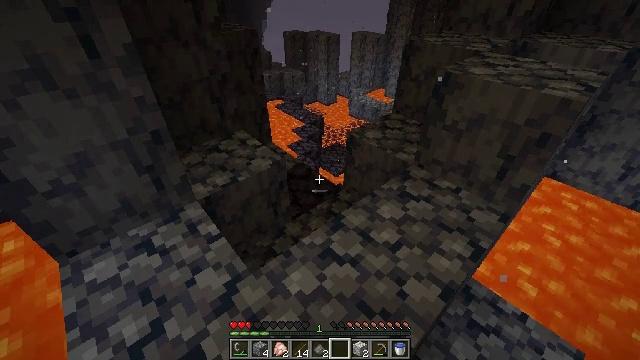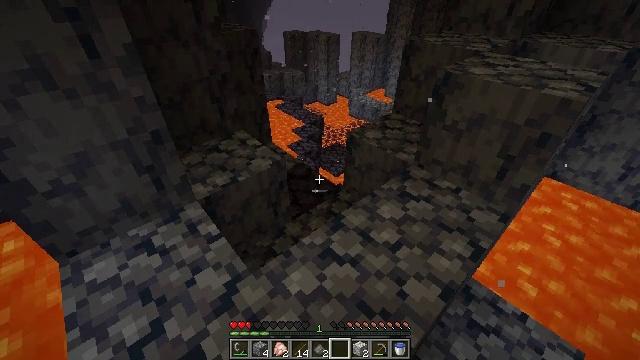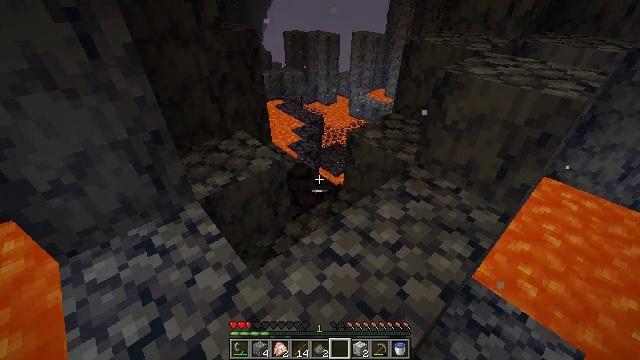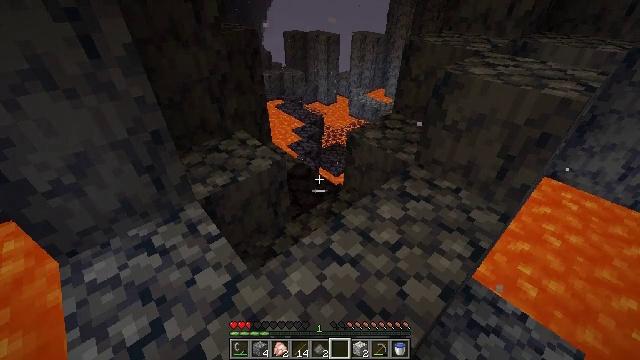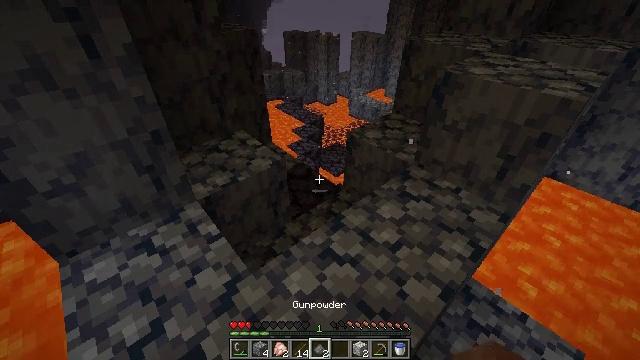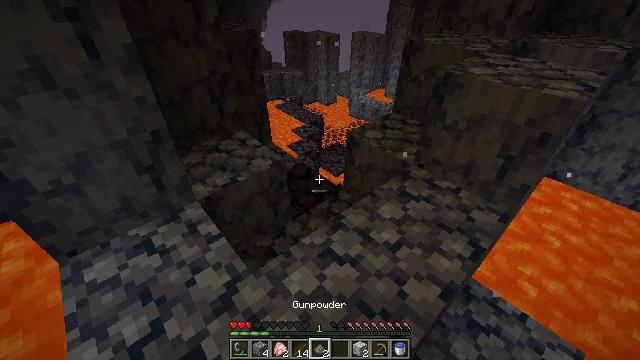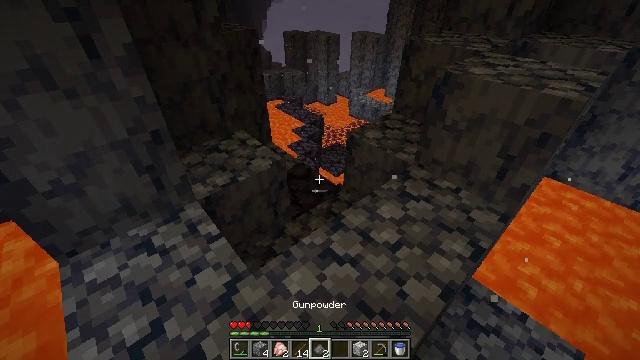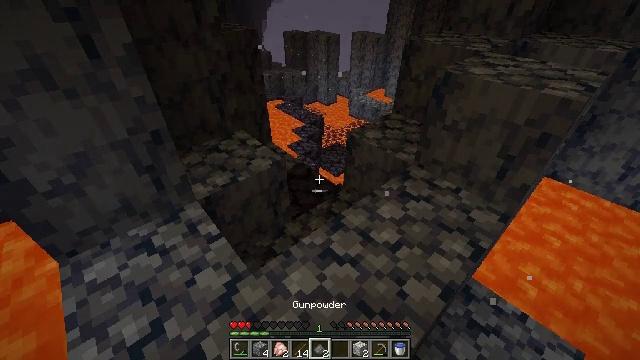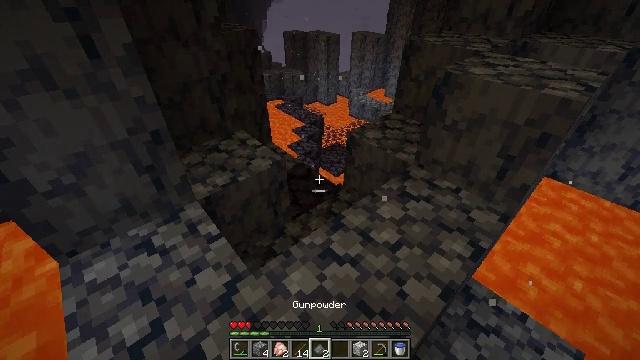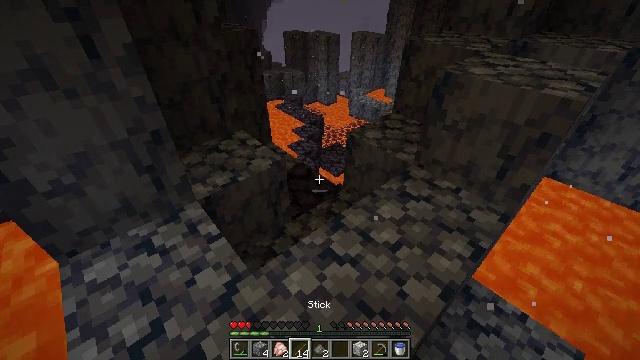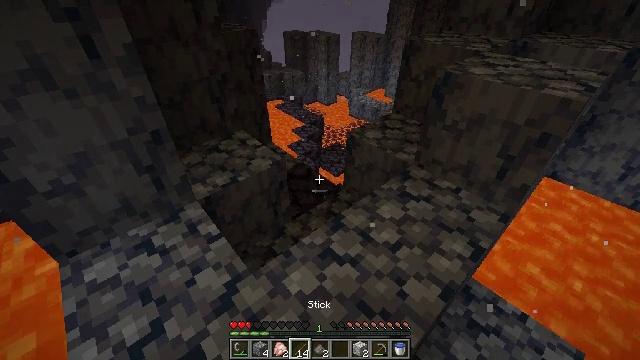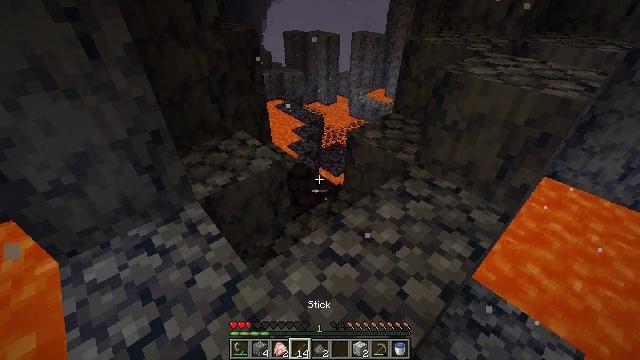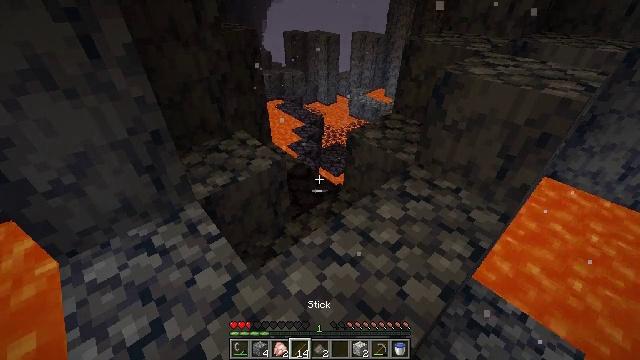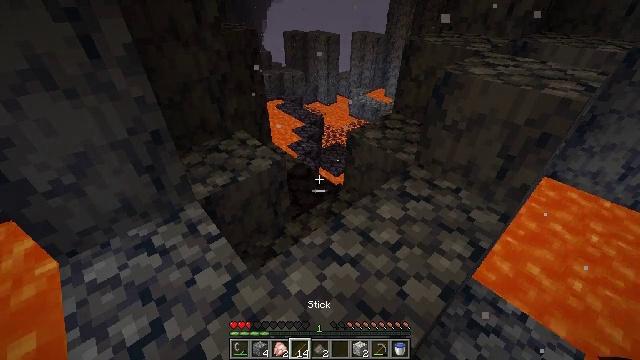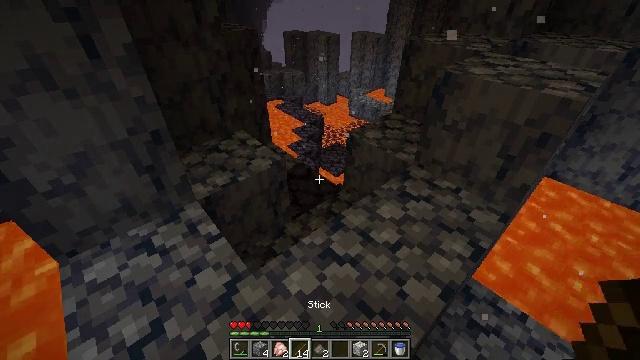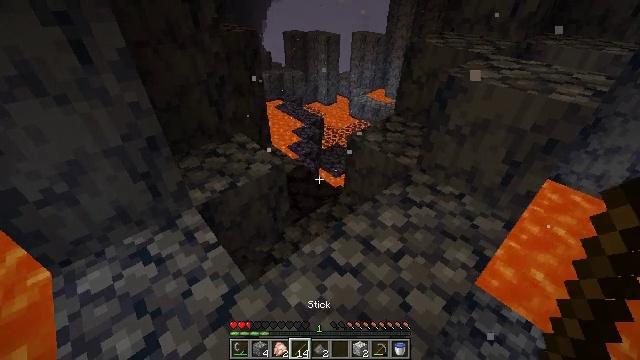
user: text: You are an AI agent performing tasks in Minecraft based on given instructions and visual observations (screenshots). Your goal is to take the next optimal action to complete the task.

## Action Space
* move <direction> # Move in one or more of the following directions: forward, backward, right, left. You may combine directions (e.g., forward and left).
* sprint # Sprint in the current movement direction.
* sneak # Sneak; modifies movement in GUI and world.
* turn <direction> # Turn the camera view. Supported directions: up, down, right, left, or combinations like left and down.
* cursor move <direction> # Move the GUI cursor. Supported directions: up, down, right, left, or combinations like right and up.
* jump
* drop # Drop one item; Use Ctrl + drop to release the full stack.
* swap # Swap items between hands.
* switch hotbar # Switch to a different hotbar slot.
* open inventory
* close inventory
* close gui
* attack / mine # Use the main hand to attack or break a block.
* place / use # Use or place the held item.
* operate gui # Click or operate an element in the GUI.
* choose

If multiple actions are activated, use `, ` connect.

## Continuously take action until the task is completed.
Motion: motion action
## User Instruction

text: Use a pickaxe to mine basalt.
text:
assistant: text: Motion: no_op
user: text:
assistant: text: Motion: no_op
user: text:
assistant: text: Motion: no_op
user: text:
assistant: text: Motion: no_op
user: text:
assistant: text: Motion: no_op
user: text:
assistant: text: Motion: no_op
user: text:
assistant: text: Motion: no_op
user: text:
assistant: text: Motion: no_op
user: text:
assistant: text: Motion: no_op
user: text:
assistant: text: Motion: no_op
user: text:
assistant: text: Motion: no_op
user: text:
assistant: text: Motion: no_op
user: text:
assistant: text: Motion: no_op
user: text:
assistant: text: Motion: no_op
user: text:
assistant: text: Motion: move forward
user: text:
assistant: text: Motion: move forward
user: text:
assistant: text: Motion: move forward
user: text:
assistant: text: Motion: move forward
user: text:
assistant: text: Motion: move forward, turn down
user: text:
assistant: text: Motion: move forward, turn down
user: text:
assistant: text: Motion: move forward, turn down
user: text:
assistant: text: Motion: move forward, turn left and down
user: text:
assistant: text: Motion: move forward, turn left and down
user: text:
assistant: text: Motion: move forward, turn down
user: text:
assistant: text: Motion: turn down
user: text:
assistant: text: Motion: no_op
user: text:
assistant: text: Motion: move forward
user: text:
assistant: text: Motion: move forward
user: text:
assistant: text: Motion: move forward
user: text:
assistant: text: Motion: move forward